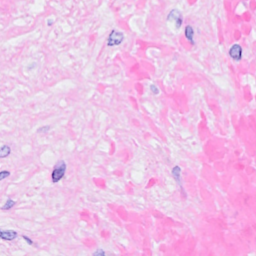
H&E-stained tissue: Breast